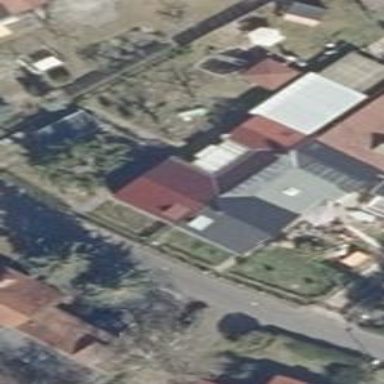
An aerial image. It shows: Semi-detached house with gabled roof.